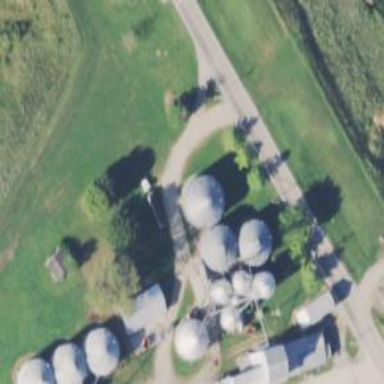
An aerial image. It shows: Silo.